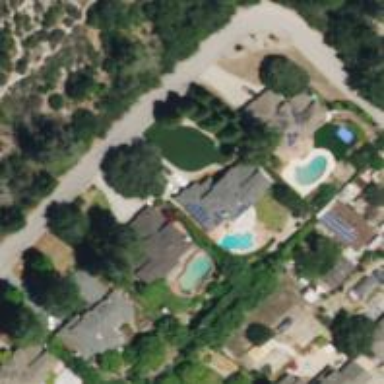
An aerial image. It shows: Swimming pool located in leisure land.